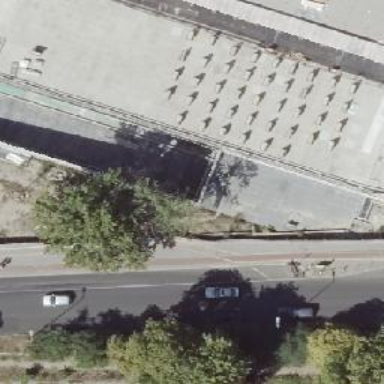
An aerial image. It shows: Parking entrance.